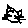
Label: cat